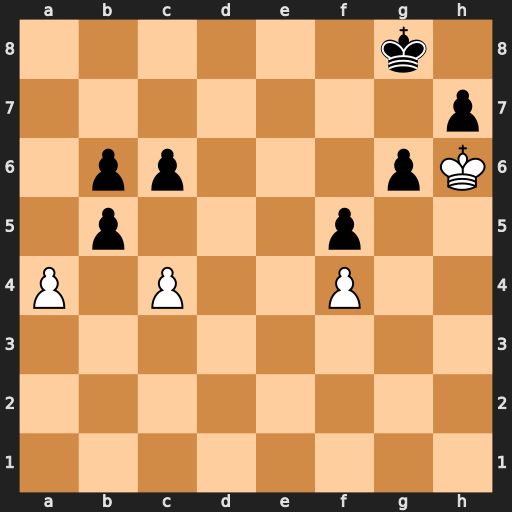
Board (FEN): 6k1/7p/1pp3pK/1p3p2/P1P2P2/8/8/8
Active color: w
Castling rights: -
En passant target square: -
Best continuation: c5 bxc5 a5 Kf7 a6